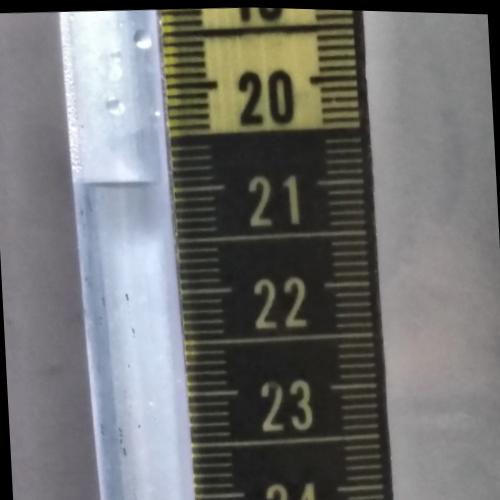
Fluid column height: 20.9 cm